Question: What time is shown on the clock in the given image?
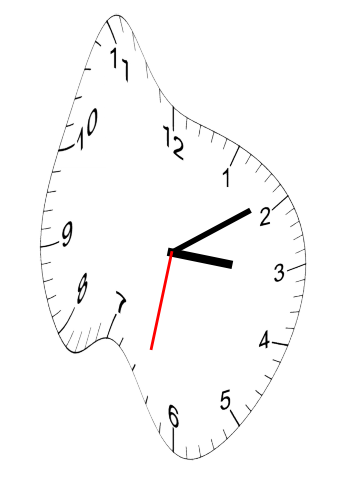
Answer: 03:09:32